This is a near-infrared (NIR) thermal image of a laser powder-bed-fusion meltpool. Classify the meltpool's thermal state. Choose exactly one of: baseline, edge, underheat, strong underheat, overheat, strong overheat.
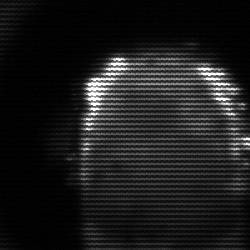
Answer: baseline